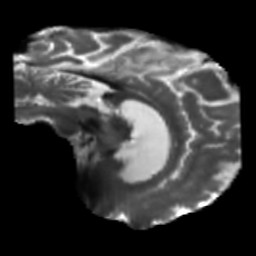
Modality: T2w
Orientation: sagittal
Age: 71
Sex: male
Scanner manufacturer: siemens
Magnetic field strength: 3 T
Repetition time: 5.47 s
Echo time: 0.0854 s